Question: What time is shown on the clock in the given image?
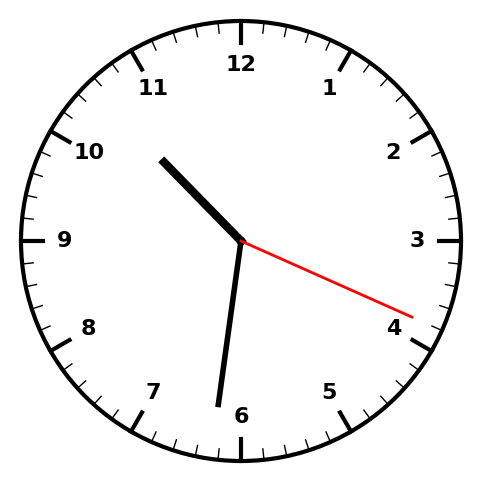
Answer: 10:31:19